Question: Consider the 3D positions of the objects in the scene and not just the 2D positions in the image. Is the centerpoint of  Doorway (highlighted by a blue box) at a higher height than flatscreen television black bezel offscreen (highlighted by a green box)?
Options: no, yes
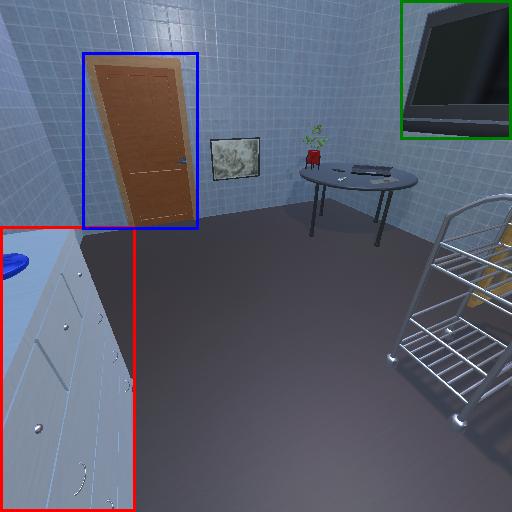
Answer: no